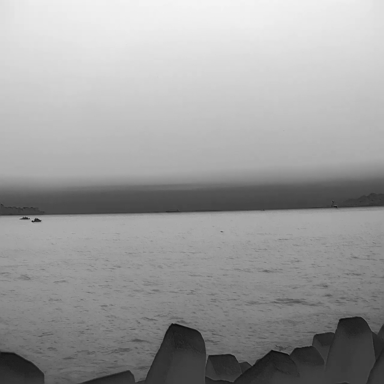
There are two canoes in the infrared image.